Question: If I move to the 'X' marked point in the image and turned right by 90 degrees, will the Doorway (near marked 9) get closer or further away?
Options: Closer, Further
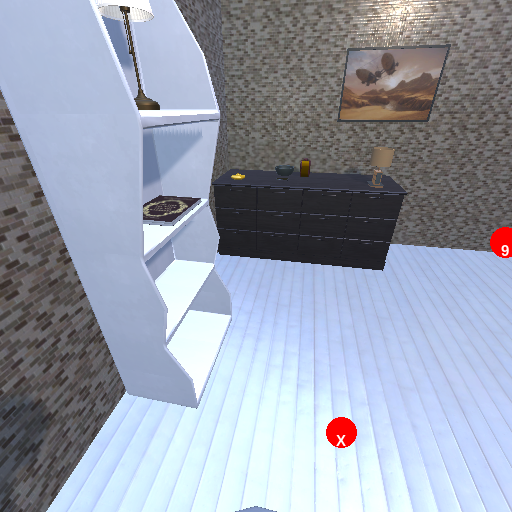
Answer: Closer